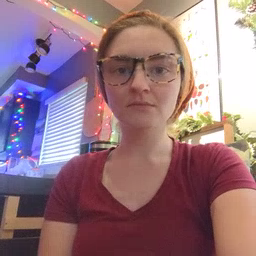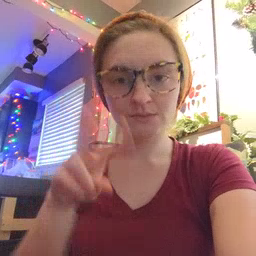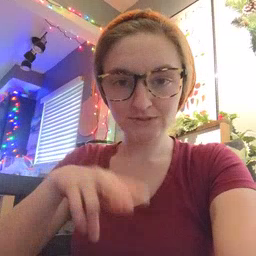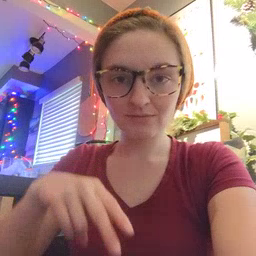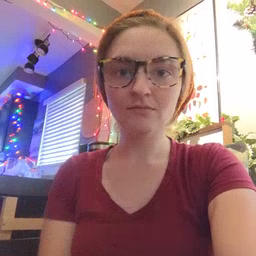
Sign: read